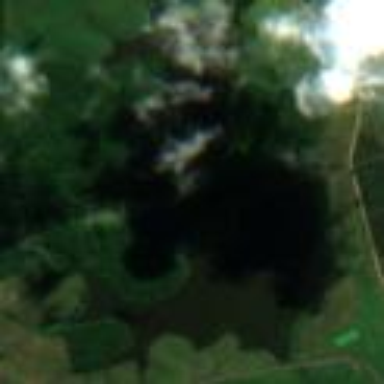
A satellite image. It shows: Flood hazard lake surrounded by natural water.